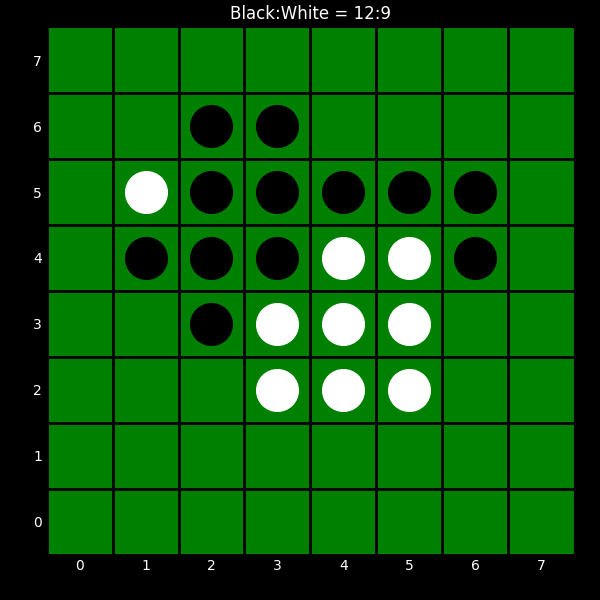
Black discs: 12
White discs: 9